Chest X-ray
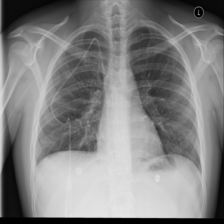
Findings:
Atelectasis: negative
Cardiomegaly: negative
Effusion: negative
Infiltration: negative
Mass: negative
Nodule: negative
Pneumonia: negative
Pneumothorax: negative
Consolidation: negative
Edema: negative
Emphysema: negative
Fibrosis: negative
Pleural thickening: negative
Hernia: negative